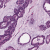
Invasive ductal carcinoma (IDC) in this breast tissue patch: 1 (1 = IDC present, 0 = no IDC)